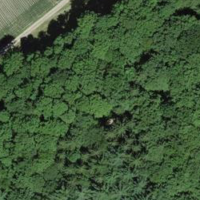
EUNIS habitat code: 41
Species observed at this site:
Lamium galeobdolon